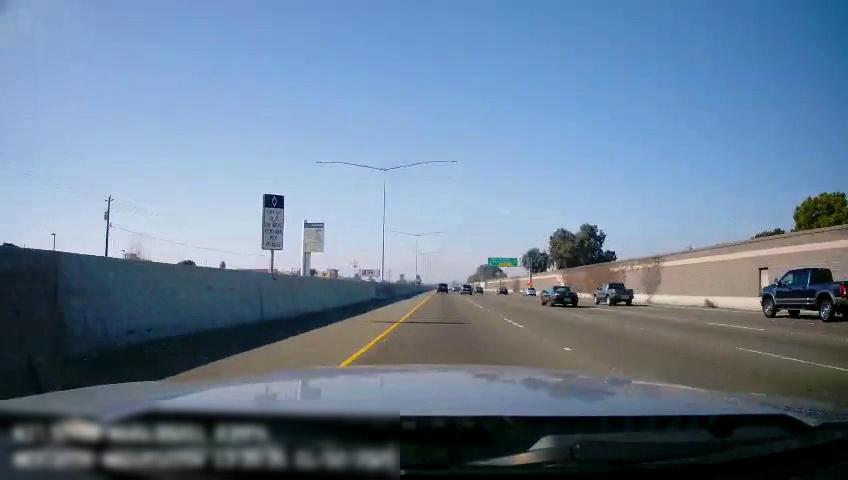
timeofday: Day
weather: Sunny
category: Drivable Space
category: Vehicles | SUV
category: Vehicles | Truck
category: Vehicles | Car
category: Vehicles | Car
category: Vehicles | Truck
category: Vehicles | SUV
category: Vehicles | Car
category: Lanes | Current Lane
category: Lanes | Current Lane
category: Lanes | Alternate Lane
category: Lanes | Alternate Lane
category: Lanes | Alternate Lane
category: Traffic | Signs
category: Traffic | Signs